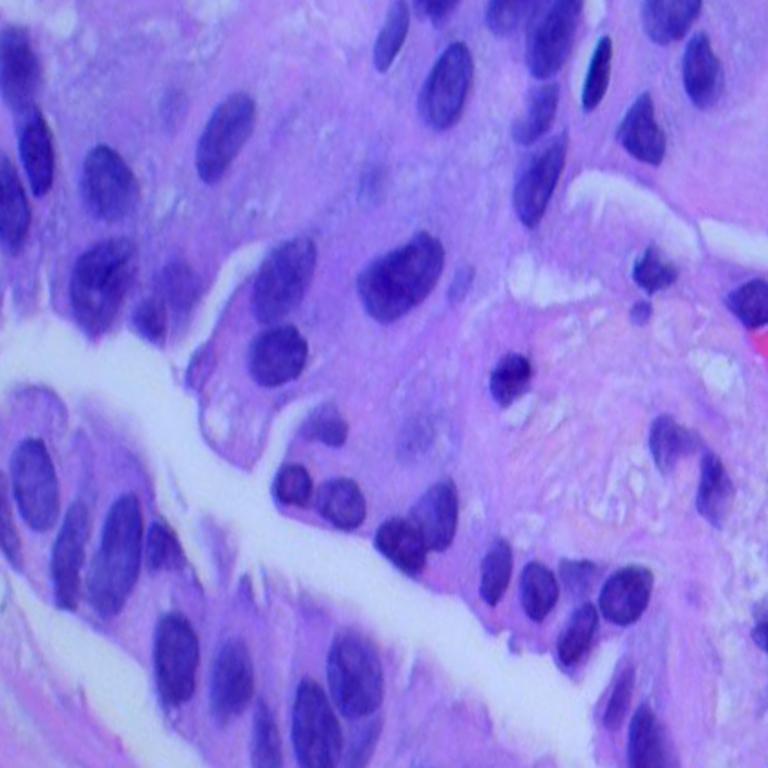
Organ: lung
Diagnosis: adenocarcinomas